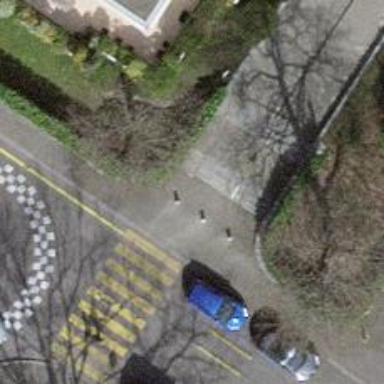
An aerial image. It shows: Bollard barrier.